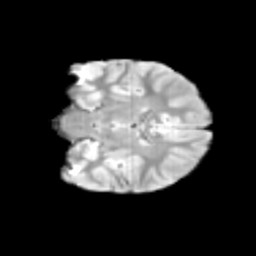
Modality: T2w
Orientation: coronal
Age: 9
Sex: male
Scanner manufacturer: siemens
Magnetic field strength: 3 T
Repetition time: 3.8 s
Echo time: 0.07 s